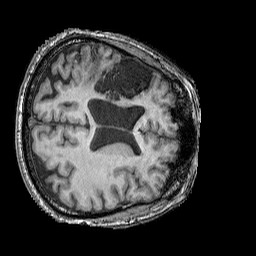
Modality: T1w
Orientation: axial
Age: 54
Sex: male
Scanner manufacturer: siemens
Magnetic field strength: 3 T
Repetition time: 2.25 s
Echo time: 0.00411 s